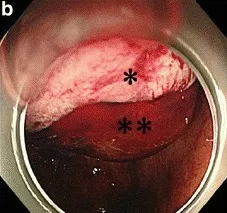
Upper gastrointestinal endoscopy images immediately after hematemesis. B; The submucosal hematoma (two asterisks) is displacing the esophageal mucosa (asterisk) toward the gastric cavity at the esophagogastric junction. A part of the displaced mucosa has a laceration with bleeding.
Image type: endoscopy (gi_endoscopy)